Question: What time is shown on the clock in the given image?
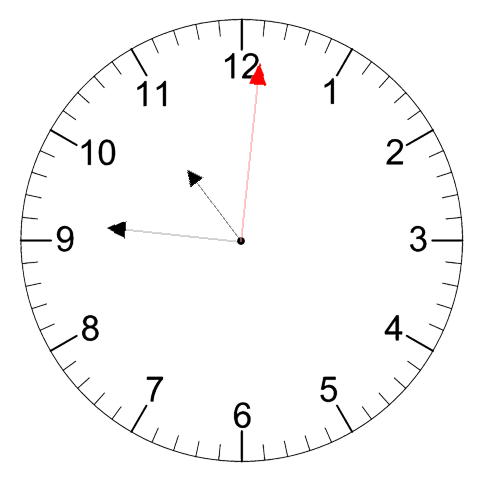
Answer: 10:46:01